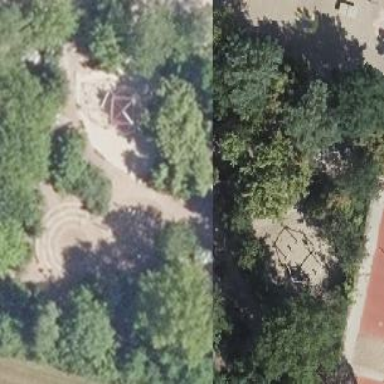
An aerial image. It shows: Playground area for leisure activities on the land.